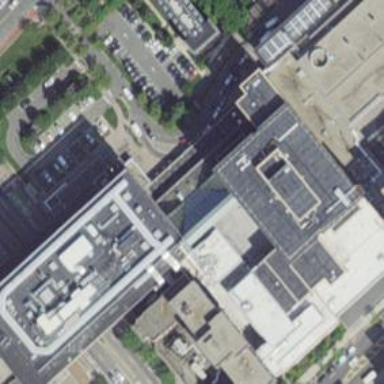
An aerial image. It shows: Entrance designated for emergency ward.